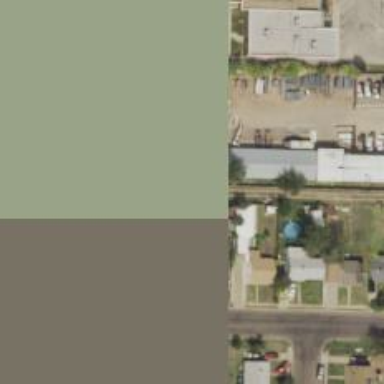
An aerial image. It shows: Alley classified as service road.